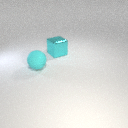
large cyan rubber sphere in front of large cyan metal cube